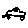
Label: car